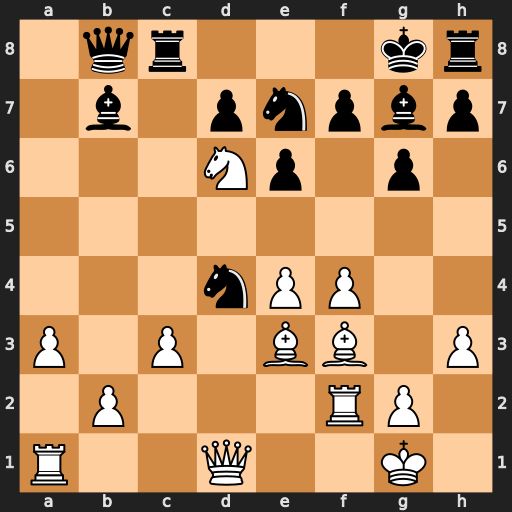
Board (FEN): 1qr3kr/1b1pnpbp/3Np1p1/8/3nPP2/P1P1BB1P/1P3RP1/R2Q2K1
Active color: w
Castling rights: -
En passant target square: -
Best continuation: Bxd4 Qxd6 Bxg7 Qxd1+ Rxd1 Kxg7 Rxd7